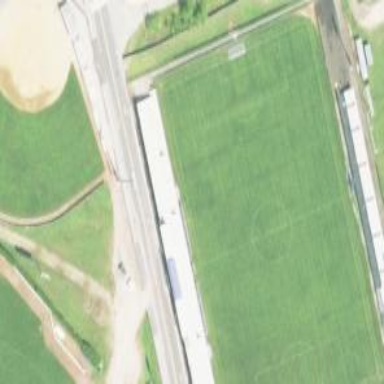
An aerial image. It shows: Soccer pitch with astroturf surface for leisure and sports.